You are looking at the envelope spectrum of a bearing's vibration signal. The marked vertical lines are the theoretical fault frequencies for the outer race, inner race, rolling elements, and cage. Classify the bearing condition as one of: normal, inner_race, outer_race, ball.
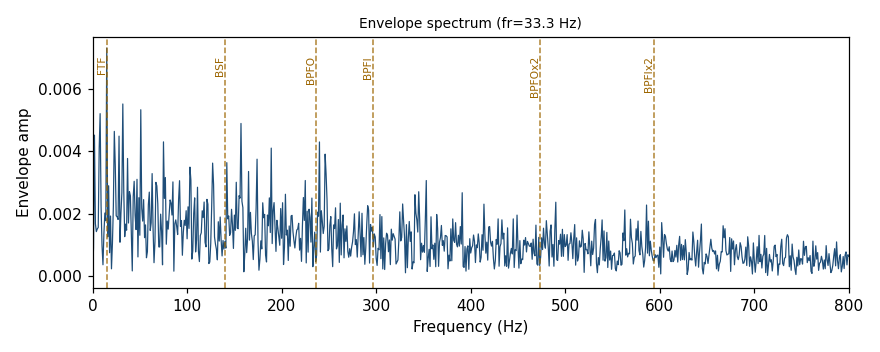
Answer: normal